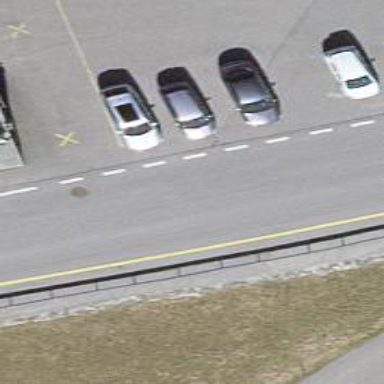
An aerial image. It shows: Tertiary road with asphalt surface.